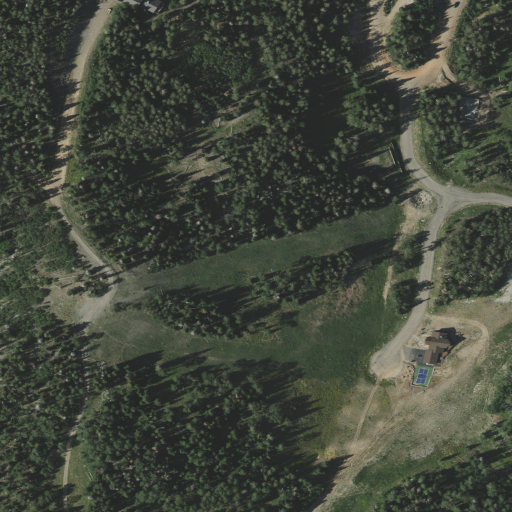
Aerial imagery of ridge(s) in Utah named Navajo Ridge containing mixed forest, evergreen forest, open development, shrub, deciduous forest, medium intensity development, and low intensity development